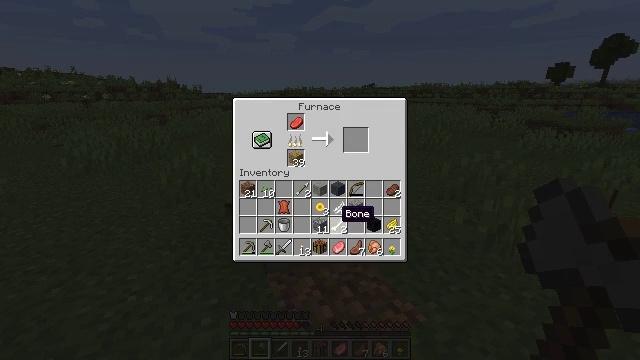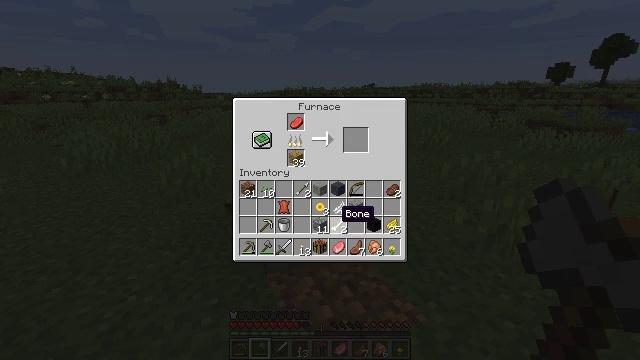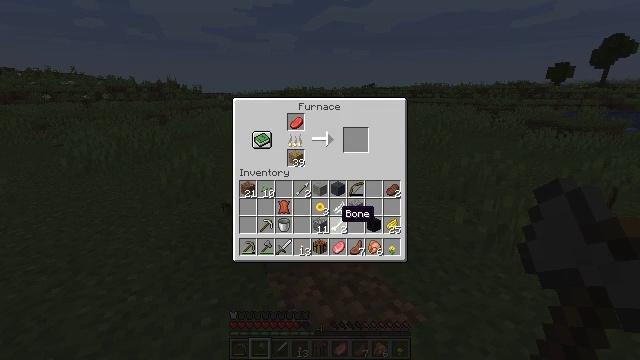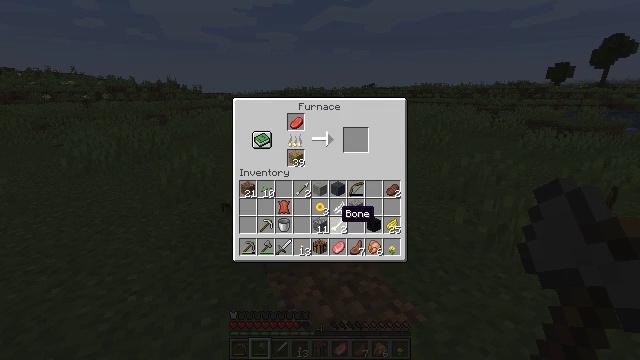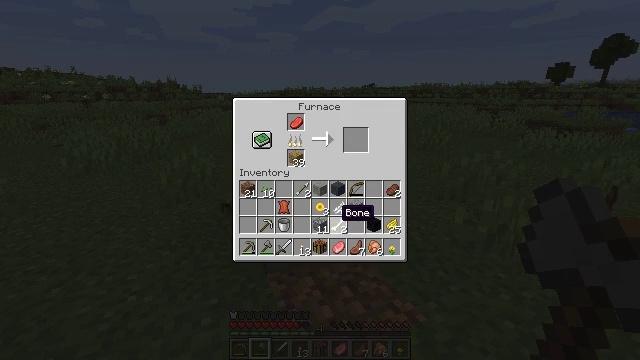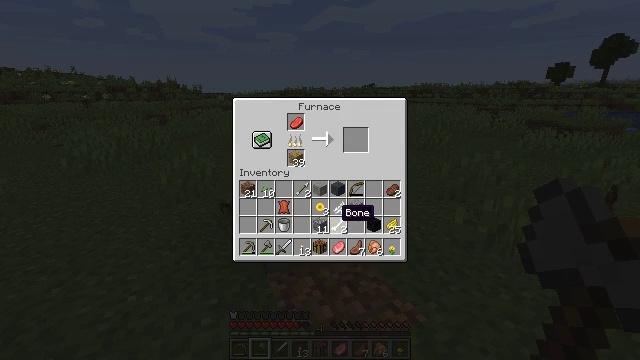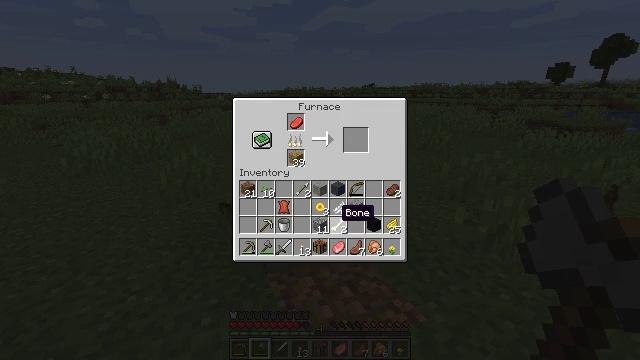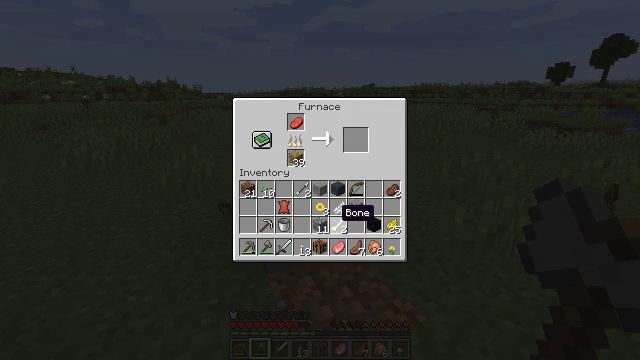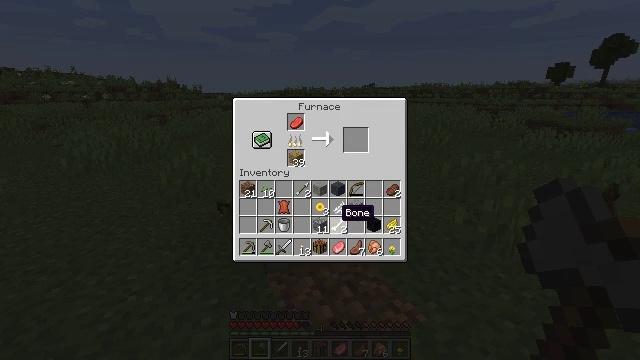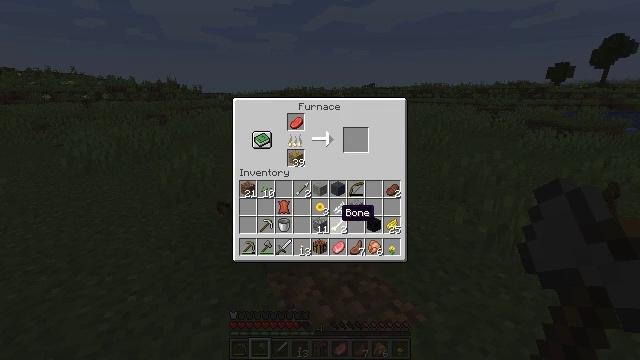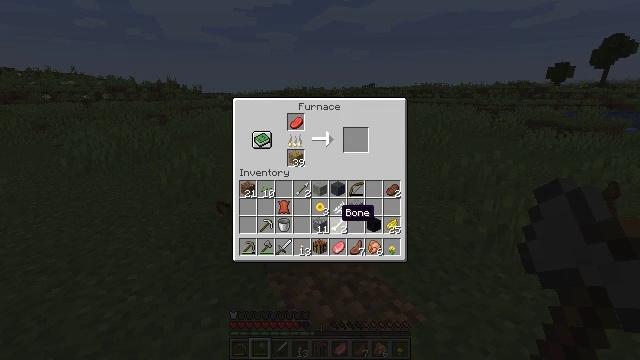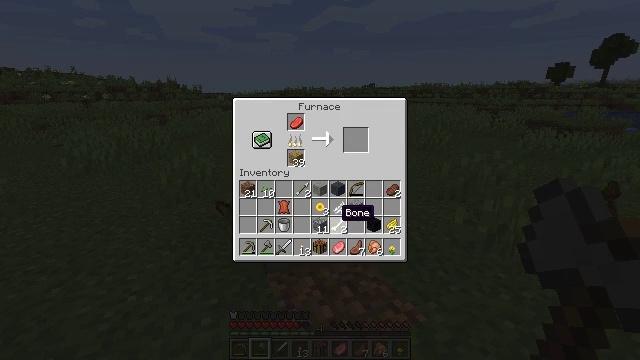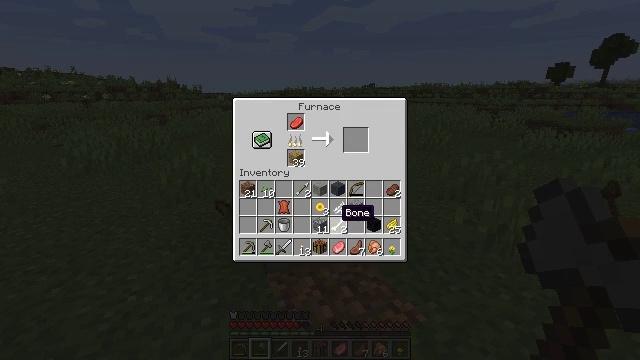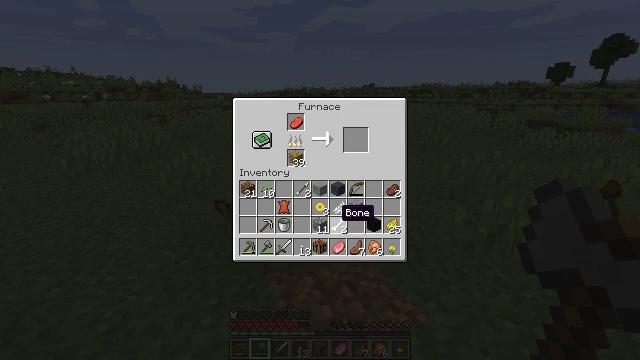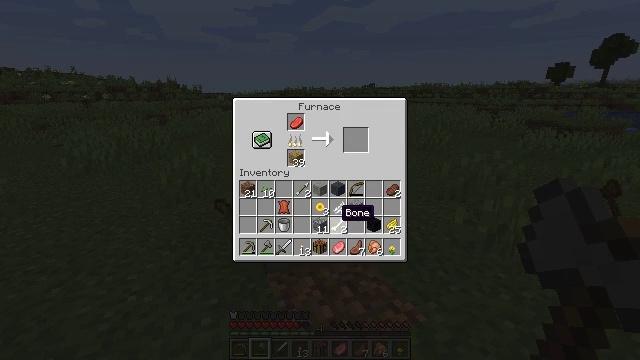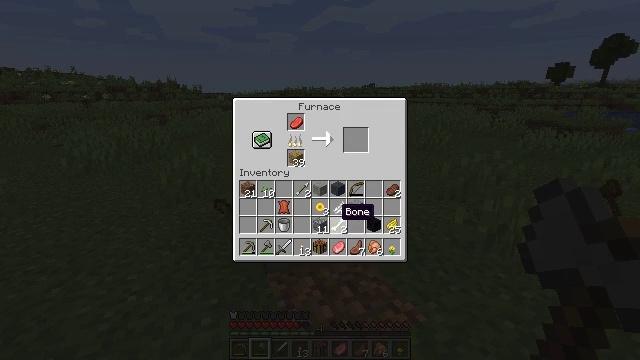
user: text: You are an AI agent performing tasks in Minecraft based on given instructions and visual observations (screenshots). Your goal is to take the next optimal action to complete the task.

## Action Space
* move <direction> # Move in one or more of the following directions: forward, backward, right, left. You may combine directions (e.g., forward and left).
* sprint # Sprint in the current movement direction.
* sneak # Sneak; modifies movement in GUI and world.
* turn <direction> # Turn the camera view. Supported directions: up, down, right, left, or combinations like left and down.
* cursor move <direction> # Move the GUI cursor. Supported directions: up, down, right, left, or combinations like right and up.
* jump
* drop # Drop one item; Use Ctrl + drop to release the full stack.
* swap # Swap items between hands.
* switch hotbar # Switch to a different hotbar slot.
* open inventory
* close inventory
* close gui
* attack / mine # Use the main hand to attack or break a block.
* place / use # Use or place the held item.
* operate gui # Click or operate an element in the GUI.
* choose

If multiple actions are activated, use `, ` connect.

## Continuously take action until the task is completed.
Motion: motion action
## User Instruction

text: Use bones to craft bone meal.
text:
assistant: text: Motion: no_op
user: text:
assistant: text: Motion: no_op
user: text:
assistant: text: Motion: no_op
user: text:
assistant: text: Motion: no_op
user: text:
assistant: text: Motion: no_op
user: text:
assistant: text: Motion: no_op
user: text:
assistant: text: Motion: no_op
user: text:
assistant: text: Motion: no_op
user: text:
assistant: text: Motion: no_op
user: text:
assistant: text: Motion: no_op
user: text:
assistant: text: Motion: no_op
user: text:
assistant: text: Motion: no_op
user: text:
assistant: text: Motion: no_op
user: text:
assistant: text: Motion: no_op
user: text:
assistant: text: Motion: no_op
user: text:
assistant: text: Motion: no_op
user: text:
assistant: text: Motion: no_op
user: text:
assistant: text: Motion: no_op
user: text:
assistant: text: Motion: no_op
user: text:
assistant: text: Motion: operate gui
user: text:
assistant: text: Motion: operate gui
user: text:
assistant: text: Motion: operate gui
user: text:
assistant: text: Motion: no_op
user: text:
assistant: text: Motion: no_op
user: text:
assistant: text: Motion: no_op
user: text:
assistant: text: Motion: no_op
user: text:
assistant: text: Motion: operate gui
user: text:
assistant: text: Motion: operate gui
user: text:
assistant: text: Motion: operate gui
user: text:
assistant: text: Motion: no_op